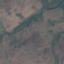
Land use / land cover: HerbaceousVegetation